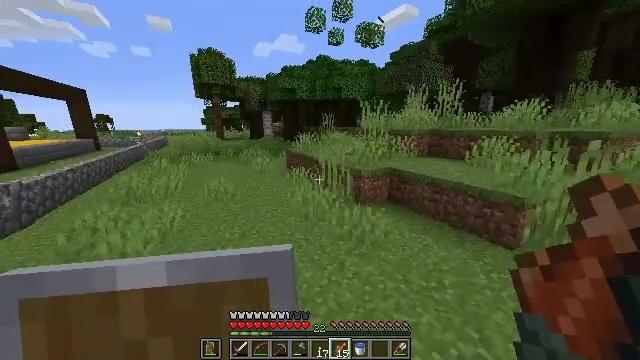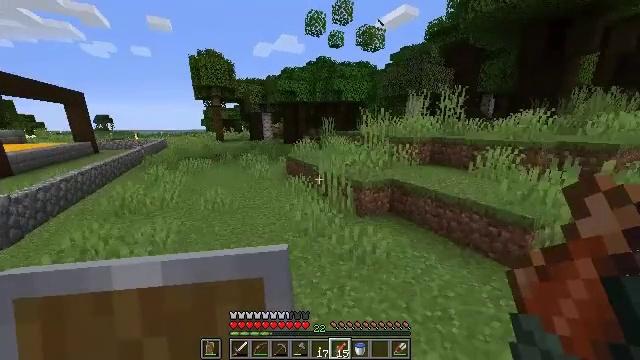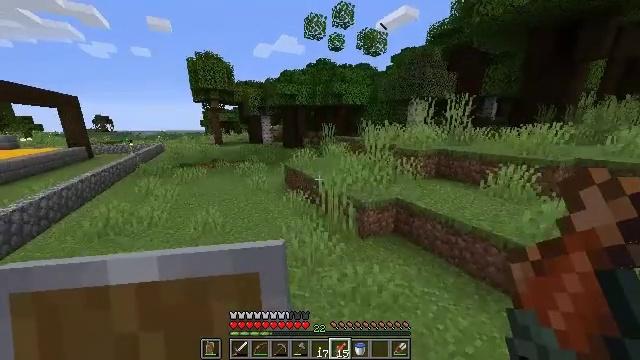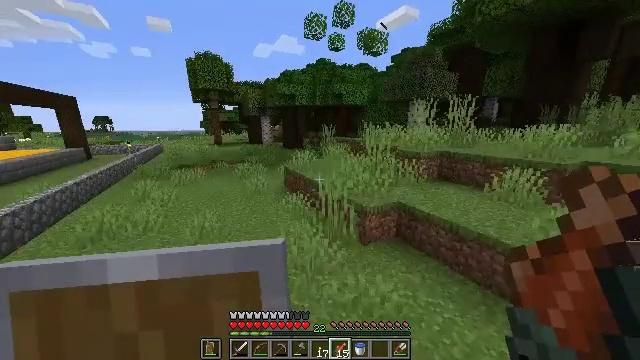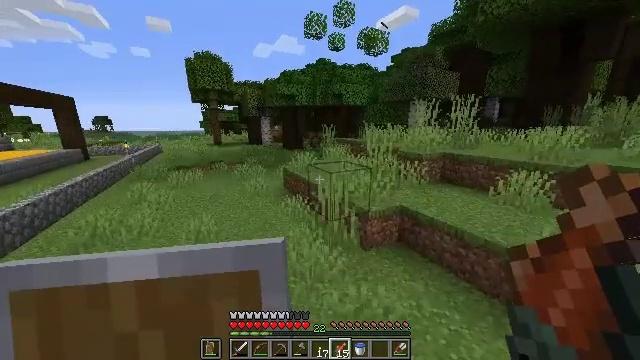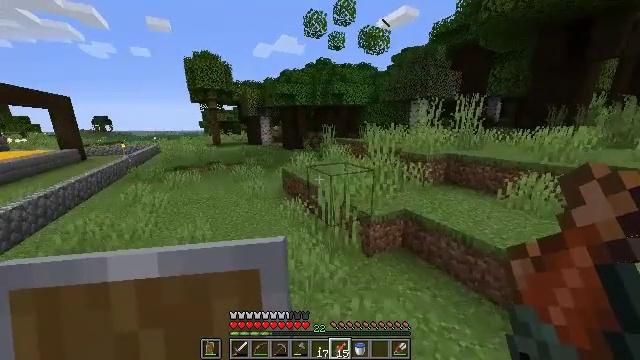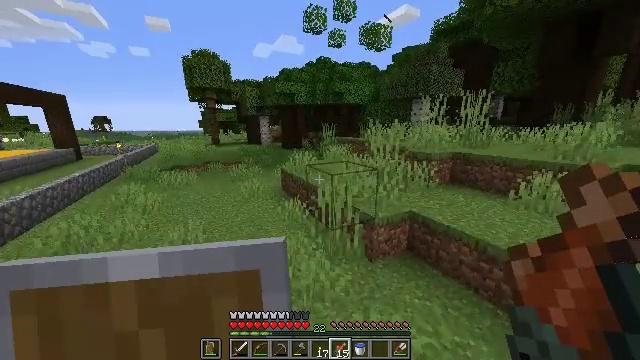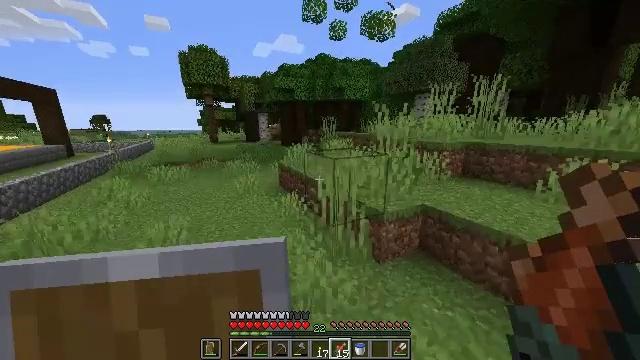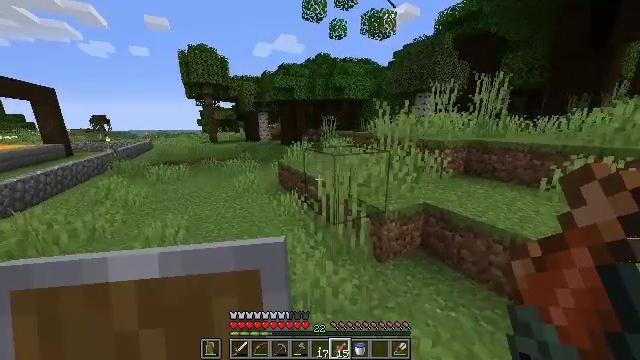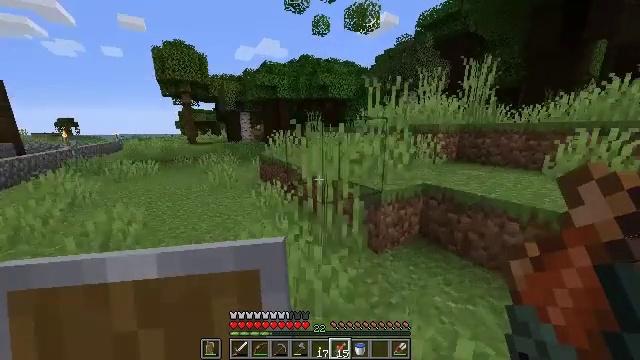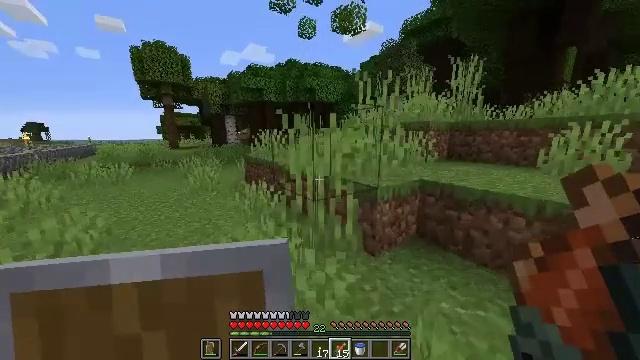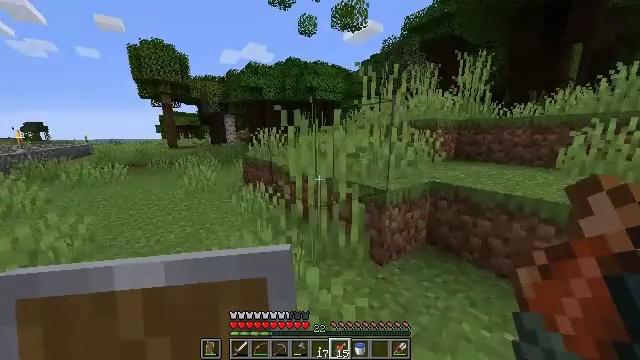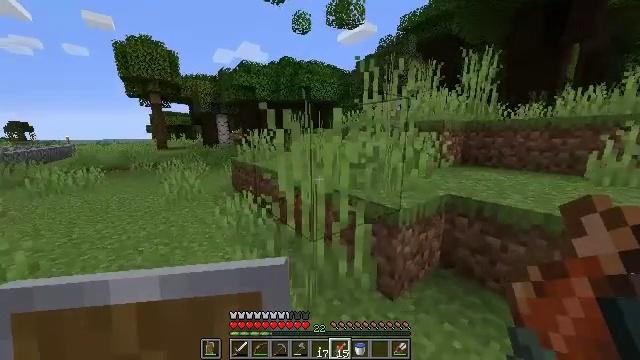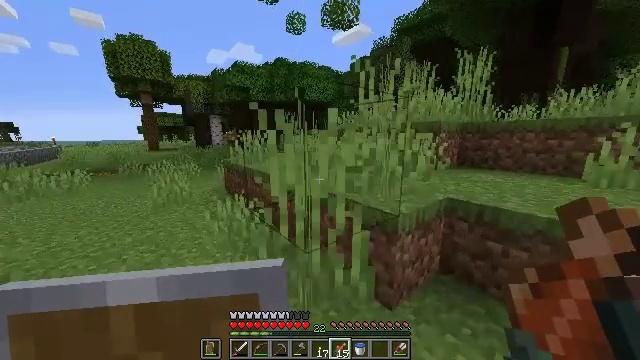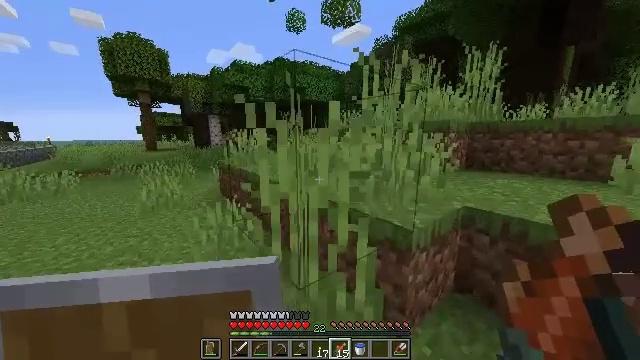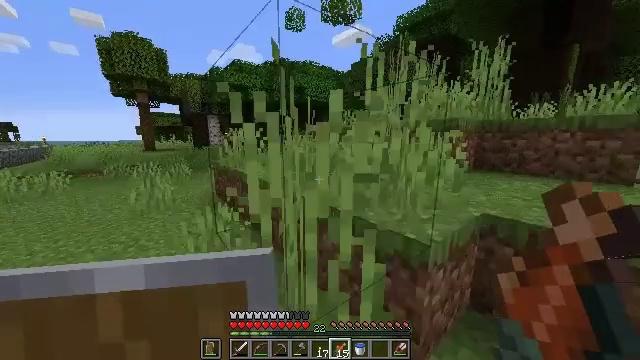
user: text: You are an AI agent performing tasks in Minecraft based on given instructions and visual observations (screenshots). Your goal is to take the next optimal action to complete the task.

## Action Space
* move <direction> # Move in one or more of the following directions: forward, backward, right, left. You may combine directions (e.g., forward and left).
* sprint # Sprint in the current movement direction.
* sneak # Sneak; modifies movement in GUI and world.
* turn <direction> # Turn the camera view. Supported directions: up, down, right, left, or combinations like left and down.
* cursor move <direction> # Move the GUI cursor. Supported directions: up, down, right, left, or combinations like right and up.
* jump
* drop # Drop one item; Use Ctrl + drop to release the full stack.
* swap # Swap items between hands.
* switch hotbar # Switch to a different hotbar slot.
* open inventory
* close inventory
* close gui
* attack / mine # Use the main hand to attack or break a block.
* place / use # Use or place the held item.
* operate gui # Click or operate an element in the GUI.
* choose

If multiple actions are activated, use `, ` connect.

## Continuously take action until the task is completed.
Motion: motion action
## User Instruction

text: Break the dark oak leaves for resources.
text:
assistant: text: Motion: move forward, jump
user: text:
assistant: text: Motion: move forward, jump
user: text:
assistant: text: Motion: move forward
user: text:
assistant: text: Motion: move forward
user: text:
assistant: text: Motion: move forward
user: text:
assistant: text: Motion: move forward
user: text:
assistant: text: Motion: move forward
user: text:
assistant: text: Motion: move forward
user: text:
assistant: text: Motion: move forward, turn right and up
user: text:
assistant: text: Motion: move forward, turn right and up
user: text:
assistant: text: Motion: move forward
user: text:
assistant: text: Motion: move forward, turn right
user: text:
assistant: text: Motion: move forward, turn right
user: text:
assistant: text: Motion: move forward
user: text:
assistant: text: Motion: move forward
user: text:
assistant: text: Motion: move forward, jump
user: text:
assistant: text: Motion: move forward, jump
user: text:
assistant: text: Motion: move forward, jump
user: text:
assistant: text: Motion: move forward
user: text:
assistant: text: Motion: move forward
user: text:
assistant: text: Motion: move forward
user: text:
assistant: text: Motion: move forward
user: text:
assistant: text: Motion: move forward
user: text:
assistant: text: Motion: move forward
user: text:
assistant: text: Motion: move forward
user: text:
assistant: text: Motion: move forward, turn left and down
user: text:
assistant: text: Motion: move forward, turn left and down
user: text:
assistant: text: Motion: move forward, turn left and down
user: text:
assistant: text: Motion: move forward
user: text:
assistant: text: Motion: move forward